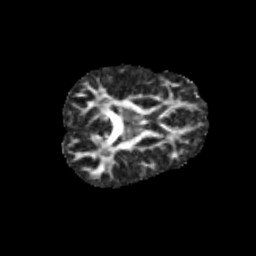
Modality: FA
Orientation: axial
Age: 13
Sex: male
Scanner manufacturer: siemens
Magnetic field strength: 3 T
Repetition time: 3.8 s
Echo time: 0.07 s